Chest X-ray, AP view. Patient: 32 years old, sex F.
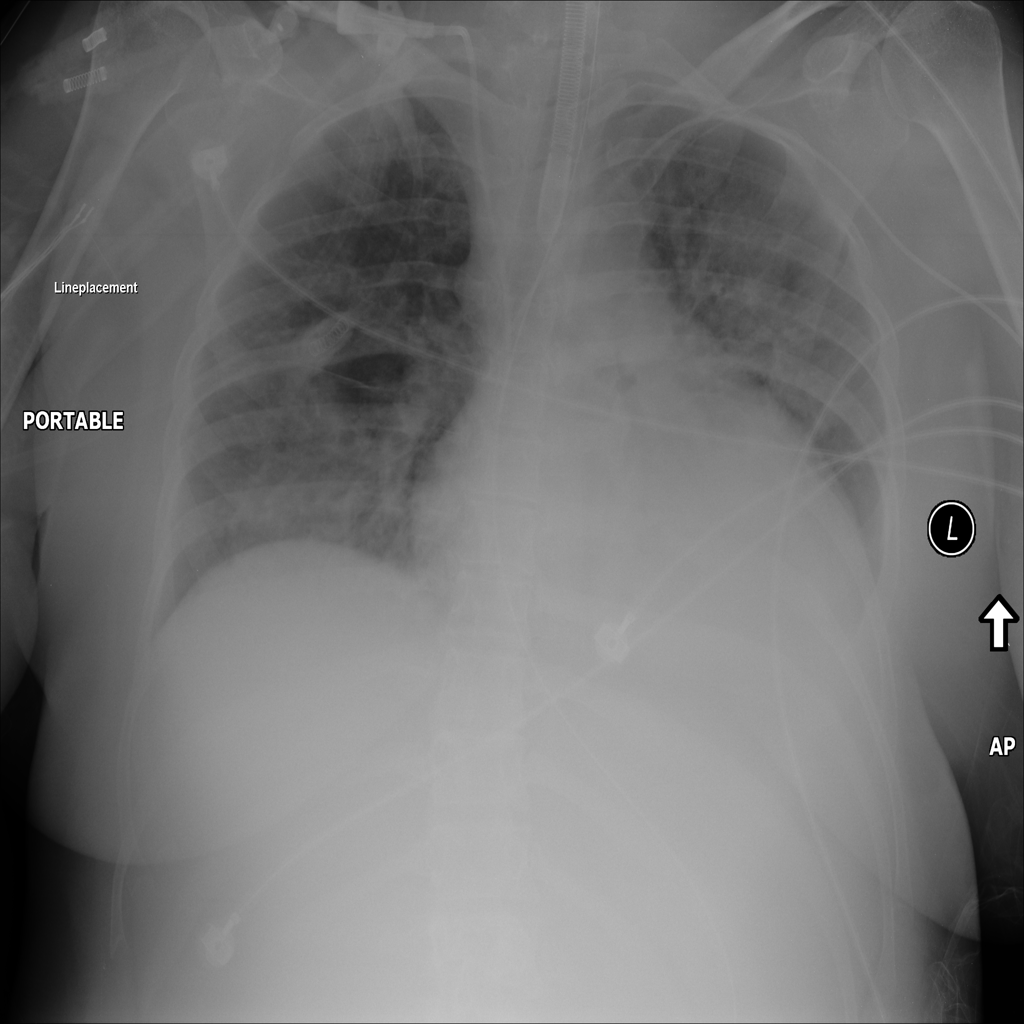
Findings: Cardiomegaly, Consolidation, Effusion, Infiltration